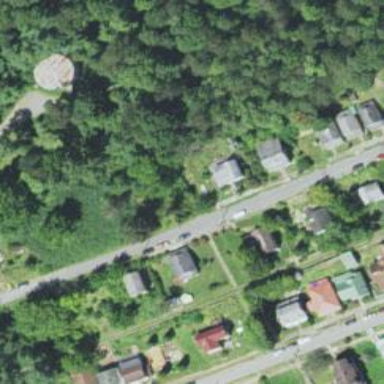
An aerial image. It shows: Residential road.